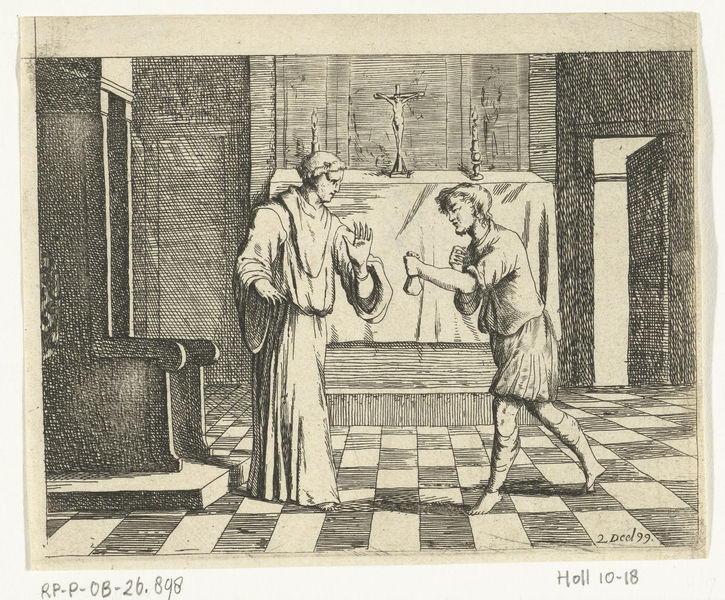
Titel: Gusman d'Alfarache overhandigt geld aan geestelijke
Künstler: Jan de Bray
Standort: Amsterdam
Institution: Rijksmuseum
Schlagwörter: schachbrett, kirche, holzschnitt, kreuz, geld, bleistift, pastor, sünde, beichte, ablass, freikaufen